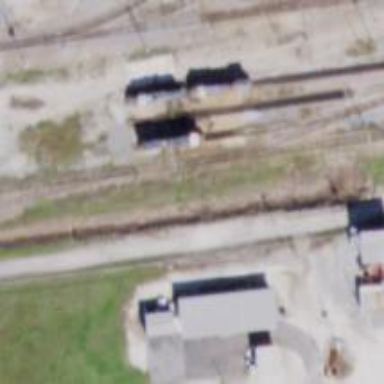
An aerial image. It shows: Abandoned railway yard is depicted.